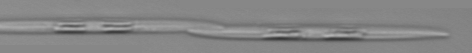
Label: Pseudo-nitzschia